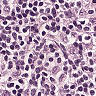
Metastatic tissue present: no